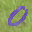
Label: 0